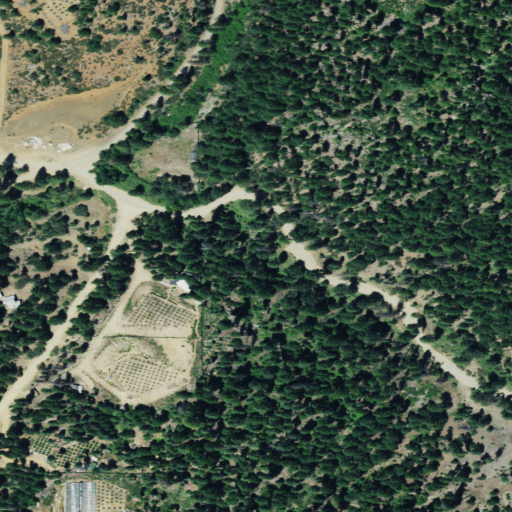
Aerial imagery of valley in California named Road Gulch containing evergreen forest, open development, grassland, shrub, medium intensity development, and low intensity development